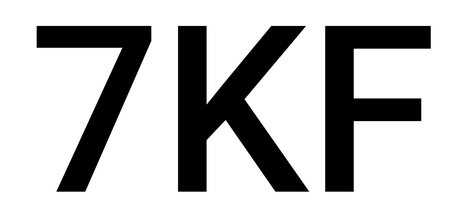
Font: Roboto_Medium